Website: lowes
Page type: address-validator
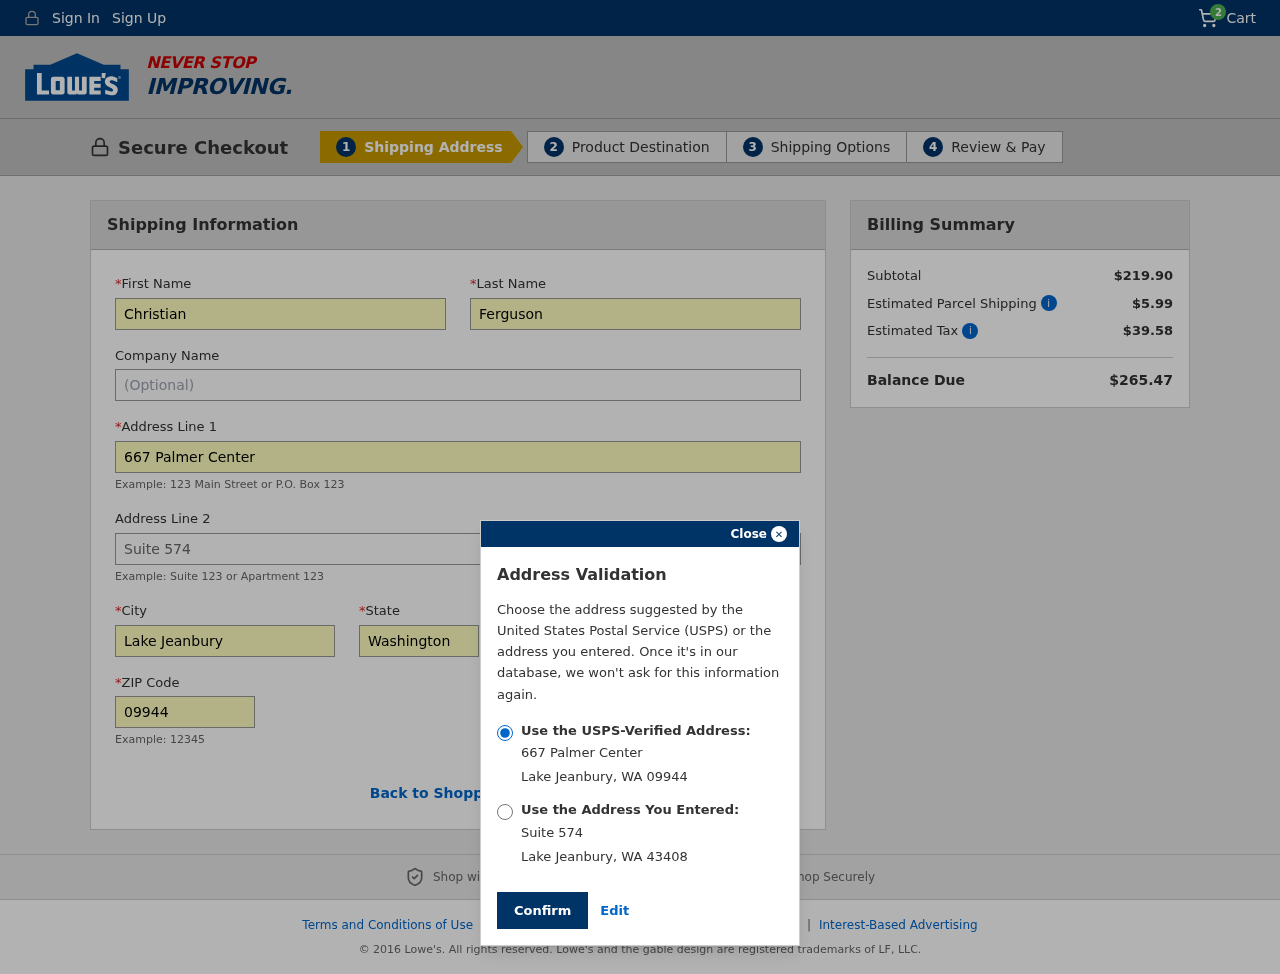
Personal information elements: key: PII_CITY
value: Lake Jeanbury
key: PII_FIRSTNAME
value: Christian
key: PII_LASTNAME
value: Ferguson
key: PII_POSTCODE
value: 09944
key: PII_POSTCODE2
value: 43408
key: PII_STATE
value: Washington
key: PII_STATE_ABBR
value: WA
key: PII_STREET
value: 667 Palmer Center
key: PII_STREET2
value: Suite 574
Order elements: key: ORDER_NUM_ITEMS
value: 2
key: ORDER_SUBTOTAL
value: $219.90
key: ORDER_SHIPPING_COST
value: $5.99
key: ORDER_TAX
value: $39.58
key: ORDER_TOTAL
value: $265.47